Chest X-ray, PA view. Patient: 54 years old, sex M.
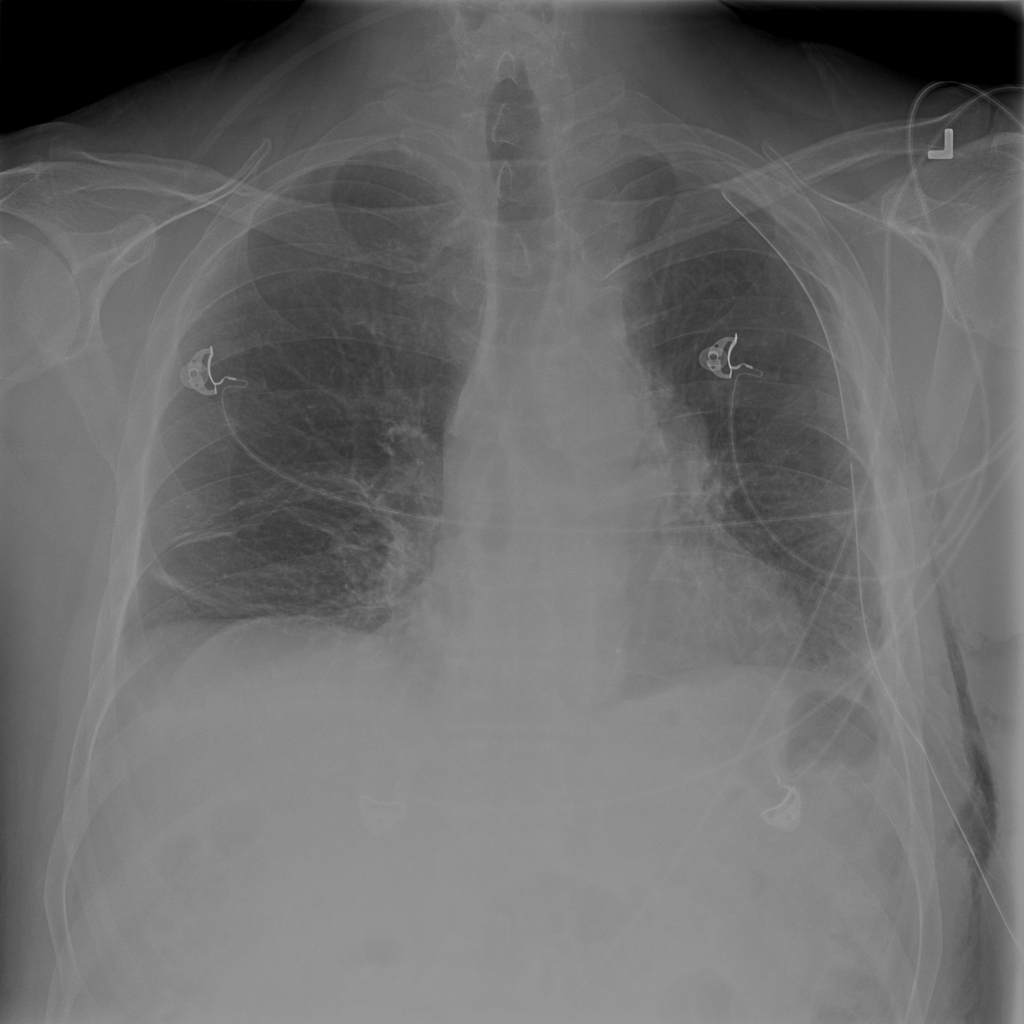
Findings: Emphysema, Pneumothorax